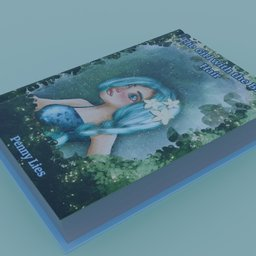
Label: tools